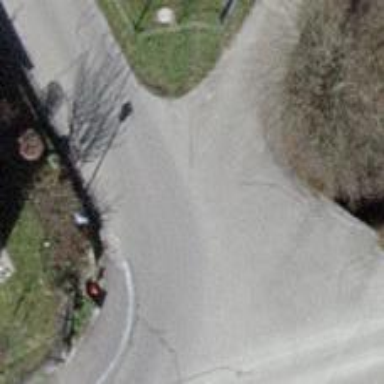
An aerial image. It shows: Residential road with asphalt surface and no sidewalks.